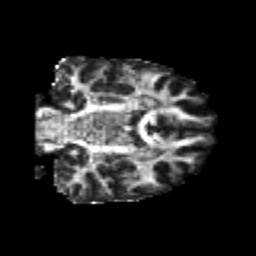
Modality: FA
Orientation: coronal
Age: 22
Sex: male
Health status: healthy
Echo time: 0.074 s